Question: I have 2 view controller pages.Add Reminder page which contains save button as right bar button of navigation bar
I have earlier got issues regarding number of sections in table view for view reminder page based on number of saves in add reminder page:
I found out the solution for generating cells based on number of saved reminders
this is the code:
'''
-(NSInteger)numberOfSectionsInTableView:(UITableView *)view
{
NSInteger numTableRecords = -1;
sqlite3_stmt *statement;
if (sqlite3_open([self.databasePath UTF8String], &remindersDB) == SQLITE_OK)
{
NSString *sqlStatement = [NSString stringWithFormat: @"select count(*) from reminders"];
const char *sql = [sqlStatement cStringUsingEncoding:NSUTF8StringEncoding];
if(sqlite3_prepare_v2(remindersDB, sql, -1, &statement, NULL) == SQLITE_OK)
{
while(sqlite3_step(statement) == SQLITE_ROW)
{
numTableRecords = sqlite3_column_int(statement, 0);
}
}
else
{
printf("could not prepare statement: %s
", sqlite3_errmsg(remindersDB));
}
}
else
{
NSLog(@"Error in Opening Database File");
}
sqlite3_close(remindersDB);
return numTableRecords;
}
'''
Now my problem here is I am able to retrieve the data,but not in a proper way.I mean this is the code I used to retrieve the data
'''
if (cell == nil)
{
cell = [[[UITableViewCell alloc] initWithStyle:UITableViewCellStyleValue1 reuseIdentifier:CellId] autorelease];
view.backgroundColor = [UIColor clearColor];
cell.backgroundColor = [[UIColor alloc]initWithPatternImage:[UIImage imageNamed:@"reminderbutton.png"]];
label1 = [[[UILabel alloc]initWithFrame:CGRectMake(26, 3, 30, 40)]autorelease];
label1.backgroundColor = [UIColor clearColor];
label1.textColor = [UIColor whiteColor];
label2 = [[[UILabel alloc]initWithFrame:CGRectMake(45, 3, 100, 40)]autorelease];
label2.backgroundColor = [UIColor clearColor];
label2.textColor = [UIColor whiteColor];
label3 = [[[UILabel alloc]initWithFrame:CGRectMake(119, 3, 100, 40)]autorelease];
label3.backgroundColor = [UIColor clearColor];
label3.textColor = [UIColor whiteColor];
label4 = [[[UILabel alloc]initWithFrame:CGRectMake(198, 3, 120, 40)]autorelease];
label4.backgroundColor = [UIColor clearColor];
label4.textColor = [UIColor whiteColor];
//Retrieve the values of database
const char *dbpath = [self.databasePath UTF8String];
sqlite3_stmt *statement;
if (sqlite3_open(dbpath, &remindersDB) == SQLITE_OK)
{
NSString *querySQL = [NSString stringWithFormat:@"SELECT * from reminders ORDER BY id"];
const char *query_stmt = [querySQL UTF8String];
if (sqlite3_prepare_v2(self.remindersDB ,query_stmt , -1, &statement, NULL) == SQLITE_OK)
{
if (sqlite3_step(statement) == SQLITE_ROW)
{
NSString *ID = [[[NSString alloc] initWithUTF8String:(const char *) sqlite3_column_text(statement, 0)]autorelease];
NSString *nameField = [[[NSString alloc]initWithUTF8String:(const char *) sqlite3_column_text(statement, 1)]autorelease];
NSString *eventField = [[[NSString alloc]initWithUTF8String:(const char *) sqlite3_column_text(statement, 2)]autorelease];
NSString *dateField = [[[NSString alloc]initWithUTF8String:(const char *) sqlite3_column_text(statement, 3)]autorelease];
label1.text = ID;
label2.text = nameField;
label3.text = eventField;
label4.text = dateField;
}
sqlite3_finalize(statement);
}
sqlite3_close(self.remindersDB);
}
[cell addSubview:label1];
[cell addSubview:label2];
[cell addSubview:label3];
[cell addSubview:label4];
}
return cell;
'''
I have inserted 4 reminders,the 4 cells are appearing,but the problem is with displaying
It is appearing as following

How can I get the 4 reminders displayed in 4 cells consecutively,I mean the 1st reminder on 1st,2nd reminder on 2nd and so on..
Please help me to fix this issue,thanks all in advance :)
Sorry all...I found out the complete solution to the issue in the following link:
<URL>
Sorry for the question...Thanks every one who viewed this,take it If useful
Hence I am not removing this question,bye TC :)
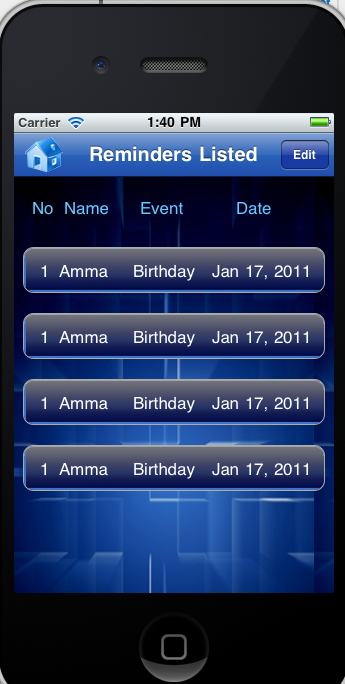
Answer: I'm giving you one suggestion just try it. I hope it will work.
Do one thing, just retrieve data from sqlite in 'viewDidAppear' or 'viewWillAppear' and save the data in an nsmutableArray.
Then in '- (NSInteger)tableView:(UITableView *)tableView numberOfRowsInSection:(NSInteger)section' just return [yourArray count].
and for reloading table just try with '[self.tableview reloadData]'
I hope it'll be work. just let me know for any further clarification.